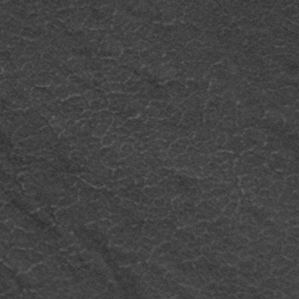
Label: frost